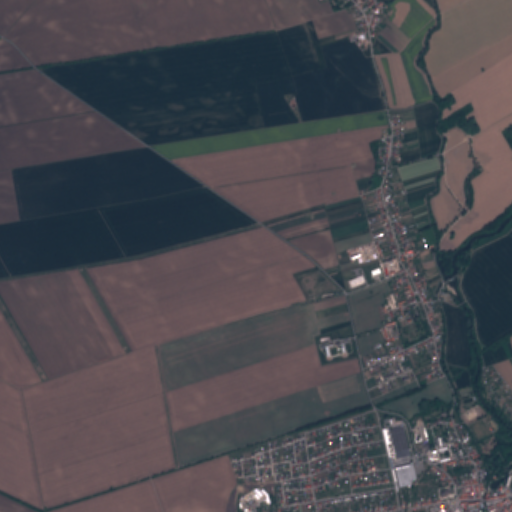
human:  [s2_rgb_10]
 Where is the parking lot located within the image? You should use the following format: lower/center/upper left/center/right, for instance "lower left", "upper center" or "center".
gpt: The parking lot is located in the lower right of the image.
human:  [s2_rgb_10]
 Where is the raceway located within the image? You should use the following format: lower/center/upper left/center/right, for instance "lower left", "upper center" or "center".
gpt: The raceway is located in the lower right of the image.
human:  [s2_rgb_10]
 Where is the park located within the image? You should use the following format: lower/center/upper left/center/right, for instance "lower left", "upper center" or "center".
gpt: There is no park in the image.